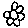
Label: flower